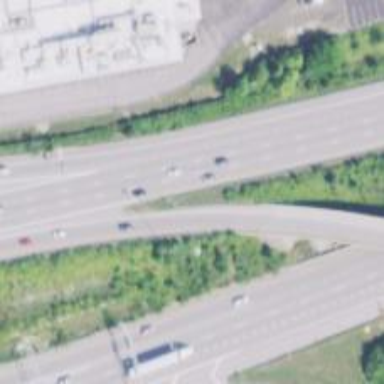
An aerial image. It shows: Motorway junction.